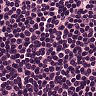
Metastatic tissue present: no